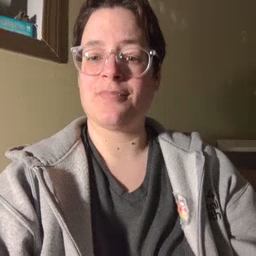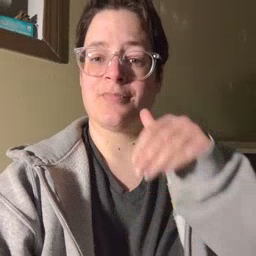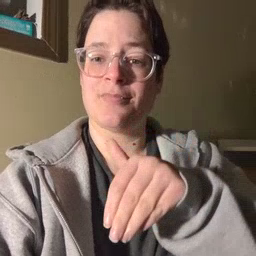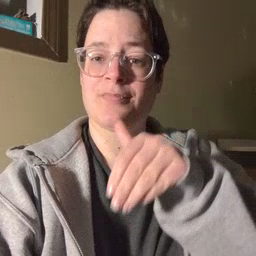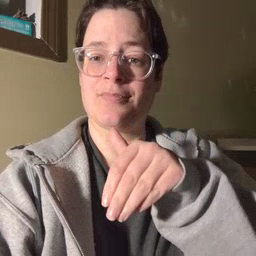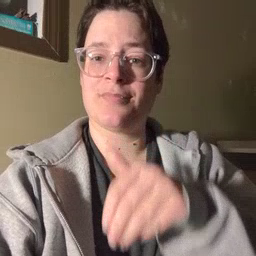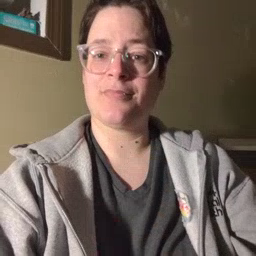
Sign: night